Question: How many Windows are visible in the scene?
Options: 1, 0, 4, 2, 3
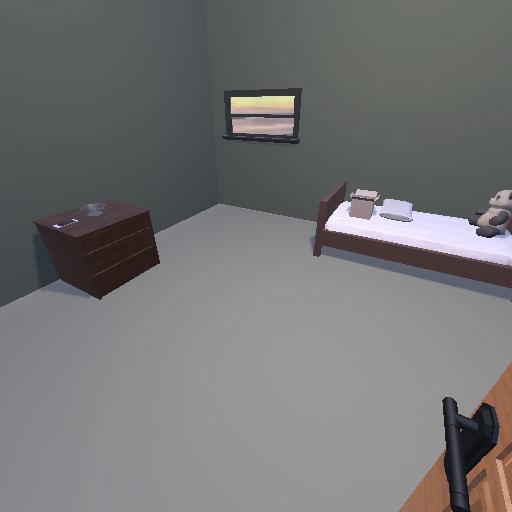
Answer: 1